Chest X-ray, AP view. Patient: 33 years old, sex M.
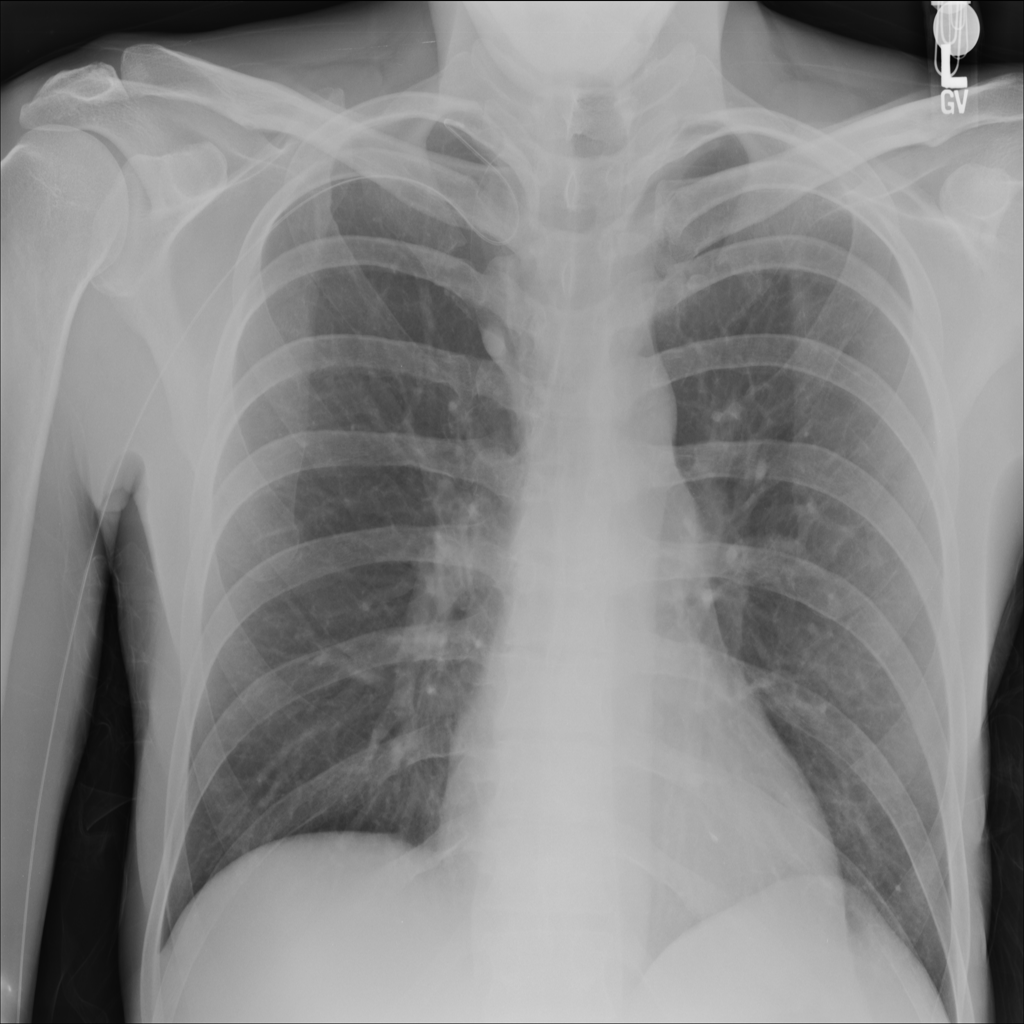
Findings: No Finding